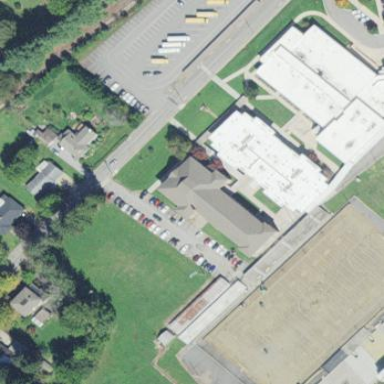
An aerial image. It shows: School building.